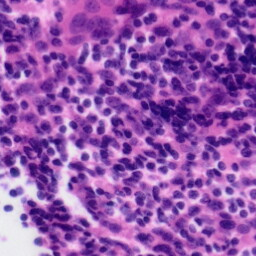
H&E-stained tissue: Tonsil